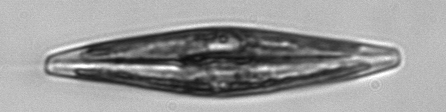
Label: Pleurosigma